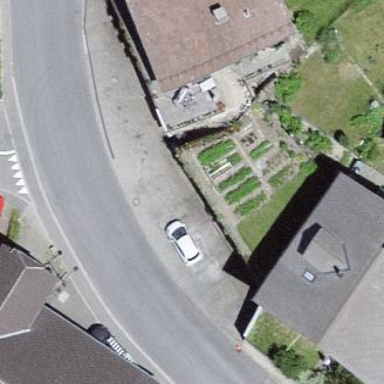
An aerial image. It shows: Shed building.